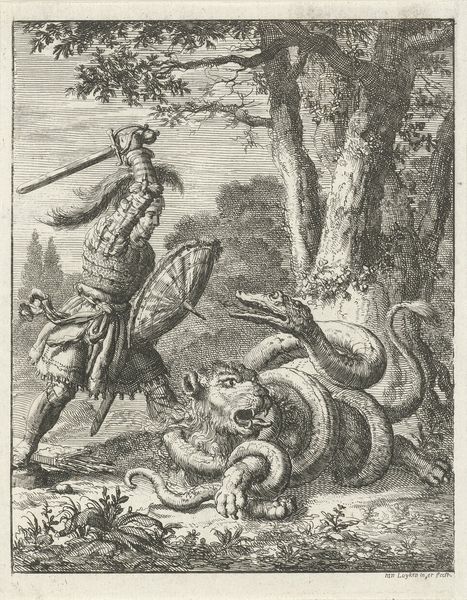
Titel: Godfried van Bouillon verlost een leeuw uit de wurggreep van een slang
Künstler: Jan Luyken
Standort: Amsterdam
Institution: Rijksmuseum
Schlagwörter: baum, blätter, himmel, kampf, laub, mann, weiß, bäume, äste, schwarz, gürtel, weg, wolke, ast, baumstamm, stamm, büsche, blatt, pflanzen, wald, schwanz, grafik, graphik, schild, wurzel, druck, druckgraphik, druckgrafik, stich, schwert, soldat, waffe, schlange, ritter, rüstung, zunge, landscahft, heiliger, löwe, töten, erschlagen, pfeil, drache, drachentöter, georg, ringen, tatze, pferil